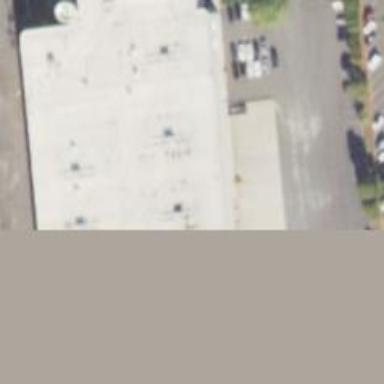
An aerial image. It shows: Commercial building.